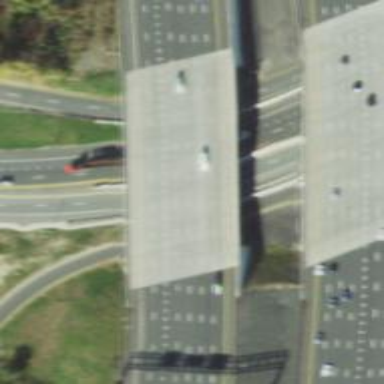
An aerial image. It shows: Motorway bridge spanning urban freeway/expressway.